Question: I'm trying to make template for TabControl
visual design should be following:
TabControl content area should have small shadow over TabItems
but shadow should not be applied to active tab item
problem is that I can only write these templates as separated styles
meaning that if I use grid they'll end up in different grids and I can't change Zindex to make only one TabItem pop out over shadow
I'm using Border to apply shadow
'''
<Border BorderThickness="0" >
<Border.Effect>
<DropShadowEffect Direction="90" ShadowDepth="1" Color="#b6b6b6" />
</Border.Effect>
</Border>
'''

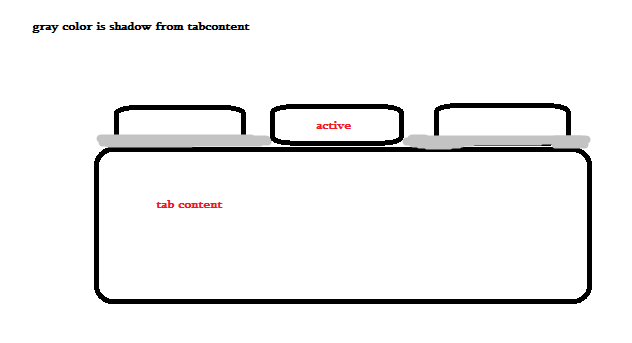
Answer: I came up with this, using the Kaxaml template for a TabControl, it incorporates Adrian's idea of using a 'LinearGradientBrush' to simulate the shadow, I'm using a 'ControlTemplate':
'''
<TabControl>
<TabControl.Resources>
<LinearGradientBrush x:Key="myBrush" StartPoint="0,0" EndPoint="0,1">
<GradientStop Color="#ffffff" Offset="0.0"/>
<GradientStop Color="#eeeeee" Offset="0.46"/>
<GradientStop Color="#787878" Offset="1"/>
</LinearGradientBrush>
<Style TargetType="{x:Type TabControl}">
<Setter Property="OverridesDefaultStyle" Value="True" />
<Setter Property="SnapsToDevicePixels" Value="True" />
<Setter Property="Template">
<Setter.Value>
<ControlTemplate TargetType="{x:Type TabControl}">
<Grid KeyboardNavigation.TabNavigation="Local">
<Grid.RowDefinitions>
<RowDefinition Height="Auto"/>
<RowDefinition Height="*"/>
</Grid.RowDefinitions>
<TabPanel Name="HeaderPanel" Grid.Row="0" Panel.ZIndex="1" Margin="0,0,0,-1" IsItemsHost="True"
KeyboardNavigation.TabIndex="1" Background="{StaticResource myBrush}" />
<Border Name="Border" Grid.Row="1" Background="#FFFFFF" BorderBrush="#888888" BorderThickness="1"
KeyboardNavigation.TabNavigation="Local" KeyboardNavigation.DirectionalNavigation="Contained" KeyboardNavigation.TabIndex="2" >
<ContentPresenter Name="PART_SelectedContentHost" Margin="4" ContentSource="SelectedContent" />
</Border>
</Grid>
<ControlTemplate.Triggers>
<Trigger Property="IsEnabled" Value="False">
<Setter Property="Foreground" Value="#888888" />
<Setter TargetName="Border" Property="BorderBrush" Value="#AAAAAA" />
</Trigger>
</ControlTemplate.Triggers>
</ControlTemplate>
</Setter.Value>
</Setter>
</Style>
<!-- SimpleStyles: TabItem -->
<Style TargetType="{x:Type TabItem}">
<Setter Property="Template">
<Setter.Value>
<ControlTemplate TargetType="{x:Type TabItem}">
<Grid>
<Border Name="Border" Margin="0,0,-4,0" Background="#E0E0E0" BorderBrush="#888888" BorderThickness="1,1,1,1" >
<ContentPresenter x:Name="ContentSite" VerticalAlignment="Center" HorizontalAlignment="Center"
ContentSource="Header" Margin="12,2,12,2" RecognizesAccessKey="True"/>
</Border>
</Grid>
<ControlTemplate.Triggers>
<Trigger Property="IsSelected" Value="False">
<Setter Property="Panel.ZIndex" Value="100" />
<Setter TargetName="Border" Property="BorderThickness" Value="1,1,1,0" />
<Setter TargetName="Border" Property="Background" Value="{StaticResource myBrush}" />
</Trigger>
<Trigger Property="IsEnabled" Value="False">
<Setter TargetName="Border" Property="Background" Value="#EEEEEE" />
<Setter TargetName="Border" Property="BorderBrush" Value="#AAAAAA" />
<Setter Property="Foreground" Value="#888888" />
</Trigger>
</ControlTemplate.Triggers>
</ControlTemplate>
</Setter.Value>
</Setter>
</Style>
</TabControl.Resources>
<TabItem Header="Test" />
<TabItem Header="Test2" />
<TabItem Header="Test3" />
<TabItem Header="Test4" />
</TabControl>
'''
By way of an explanation.
The 'LinearGradientBrush' 'myBrush' will be used in two places, the first is in the 'TabControl', as the 'Background':
'''
<TabPanel Name="HeaderPanel" Grid.Row="0" Panel.ZIndex="1" Margin="0,0,0,-1" IsItemsHost="True"
KeyboardNavigation.TabIndex="1" Background="{StaticResource myBrush}" />
'''
The Second is within the 'TabItem' template as the background for all items that aren't selected *using a trigger); you could add additional selected styles if required:
'''
<Setter TargetName="Border" Property="Background" Value="{StaticResource myBrush}" />
'''
Note: I've changed the background of the 'TabControl' so it's no longer transparent (so it has the shadow. This might fall flat on it's face depending on how you want to use the control (i.e. if you want to show content underneath).
Before this version, I had a different version that used a 'DropShadow' and a clipping grid, which will retain the underlying transparency if you need it. It does rely on you manually matching the gradient brush with the 'DropShadow'. Let me know if you need that other version and I'll post it.
Good luck.